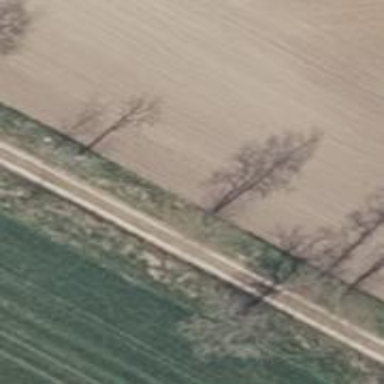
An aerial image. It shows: Row of deciduous broadleaved trees.